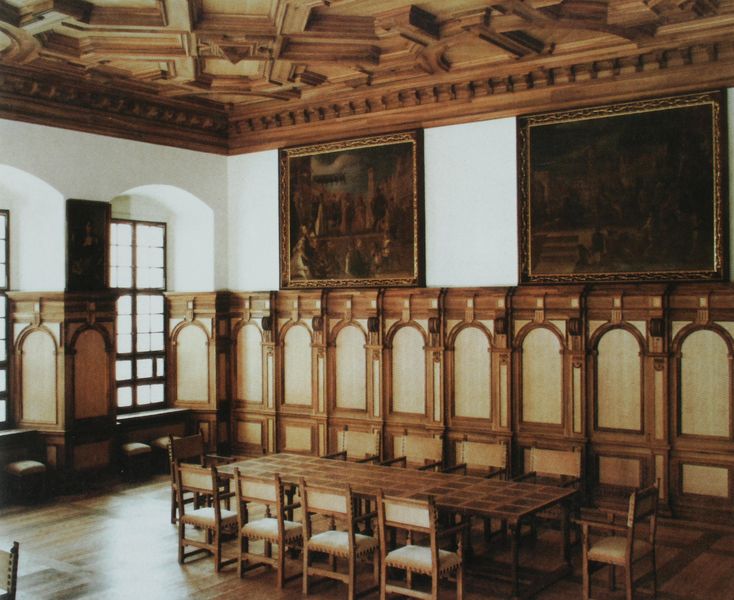
Titel: Blick auf die östliche Wand des wiederhergestellten nordwestlichen Fürstenzimmers mit zwei Gemälden des dreiteiligen Historienzyklus
Künstler: Elias Holl
Standort: Augsburg
Institution: Rathaus
Schlagwörter: gemälde, weiß, ocker, sand, braun, fenster, holz, licht, pfeiler, raum, schwarz, stuhl, stuhllehnen, stühle, säule, säulen, tisch, tische, zimmer, ölbild, schloss, beige, muster, versammlung, wand, architektur, barock, rahmen, innenraum, rückenlehne, kirche, sonne, boden, gold, interieur, decke, innen, spitzen, gotik, renaissance, genre, oval, ton, relief, bilder, bogen, parkett, massiv, bank, dielen, hocker, pilaster, saal, rundbogen, ölgemälde, lehnen, vorsprung, tafel, gestühl, polster, spitz, diele, symmetrie, glanz, ornamente, stuhllehne, esszimmer, stuck, balken, poliert, nägel, nieten, foto, fotografie, photographie, bögen, wände, holztisch, fussboden, nische, burg, fensterkreuz, fensterrahmen, kloster, tischbeine, bürger, hässlich, holzdecke, dielenboden, kunst, mythologie, tischplatte, rathaus, bänke, intarsien, schnitzerei, photo, fries, quadrate, wappen, sims, gesims, farbfoto, leder, mittelalter, rundbögen, fensterbank, mönche, holzvertäfelung, kasetten, kassetten, kassettendecke, gepolstert, hol, verzierungen, gedrechselt, geschnitzt, vertäfelung, jagdschloss, kassette, nischen, fensterbänke, kasettendecke, repräsentativ, sitzreihen, prachtvoll, augsburg, wandverkleidung, ölbilder, butzen, bürgermeister, konferenz, schitzerei, täfelung, hanse, bleiverglasung, gefache, deckentafeln, deckenvertäfelung, dexkenvert felung, dielenfussboden, polsterstühle, sieerra, wandvvertäfelung, ent, feudal, tagung, fürstenzimmer, kassetttendecke, vertäfelkung, schnitzereie